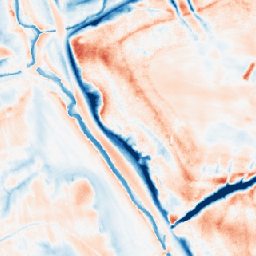
Category: trend_removal
Decomposition family: local_polynomial
Decomposition parameters: window_size: 31
degree: 3
Upsampling method: nearest
Upsampling parameters: scale: 8
Upsampling scale: 8